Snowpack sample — Loveland Pass, Silver Plume, Colorado, USA (1/12/25, 11:40 AM MST)
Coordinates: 39.66, -105.88
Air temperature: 7 °F
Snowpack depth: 140 cm
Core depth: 10 cm
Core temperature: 41 °F
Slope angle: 11°, slope face: 30°
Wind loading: high
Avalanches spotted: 2
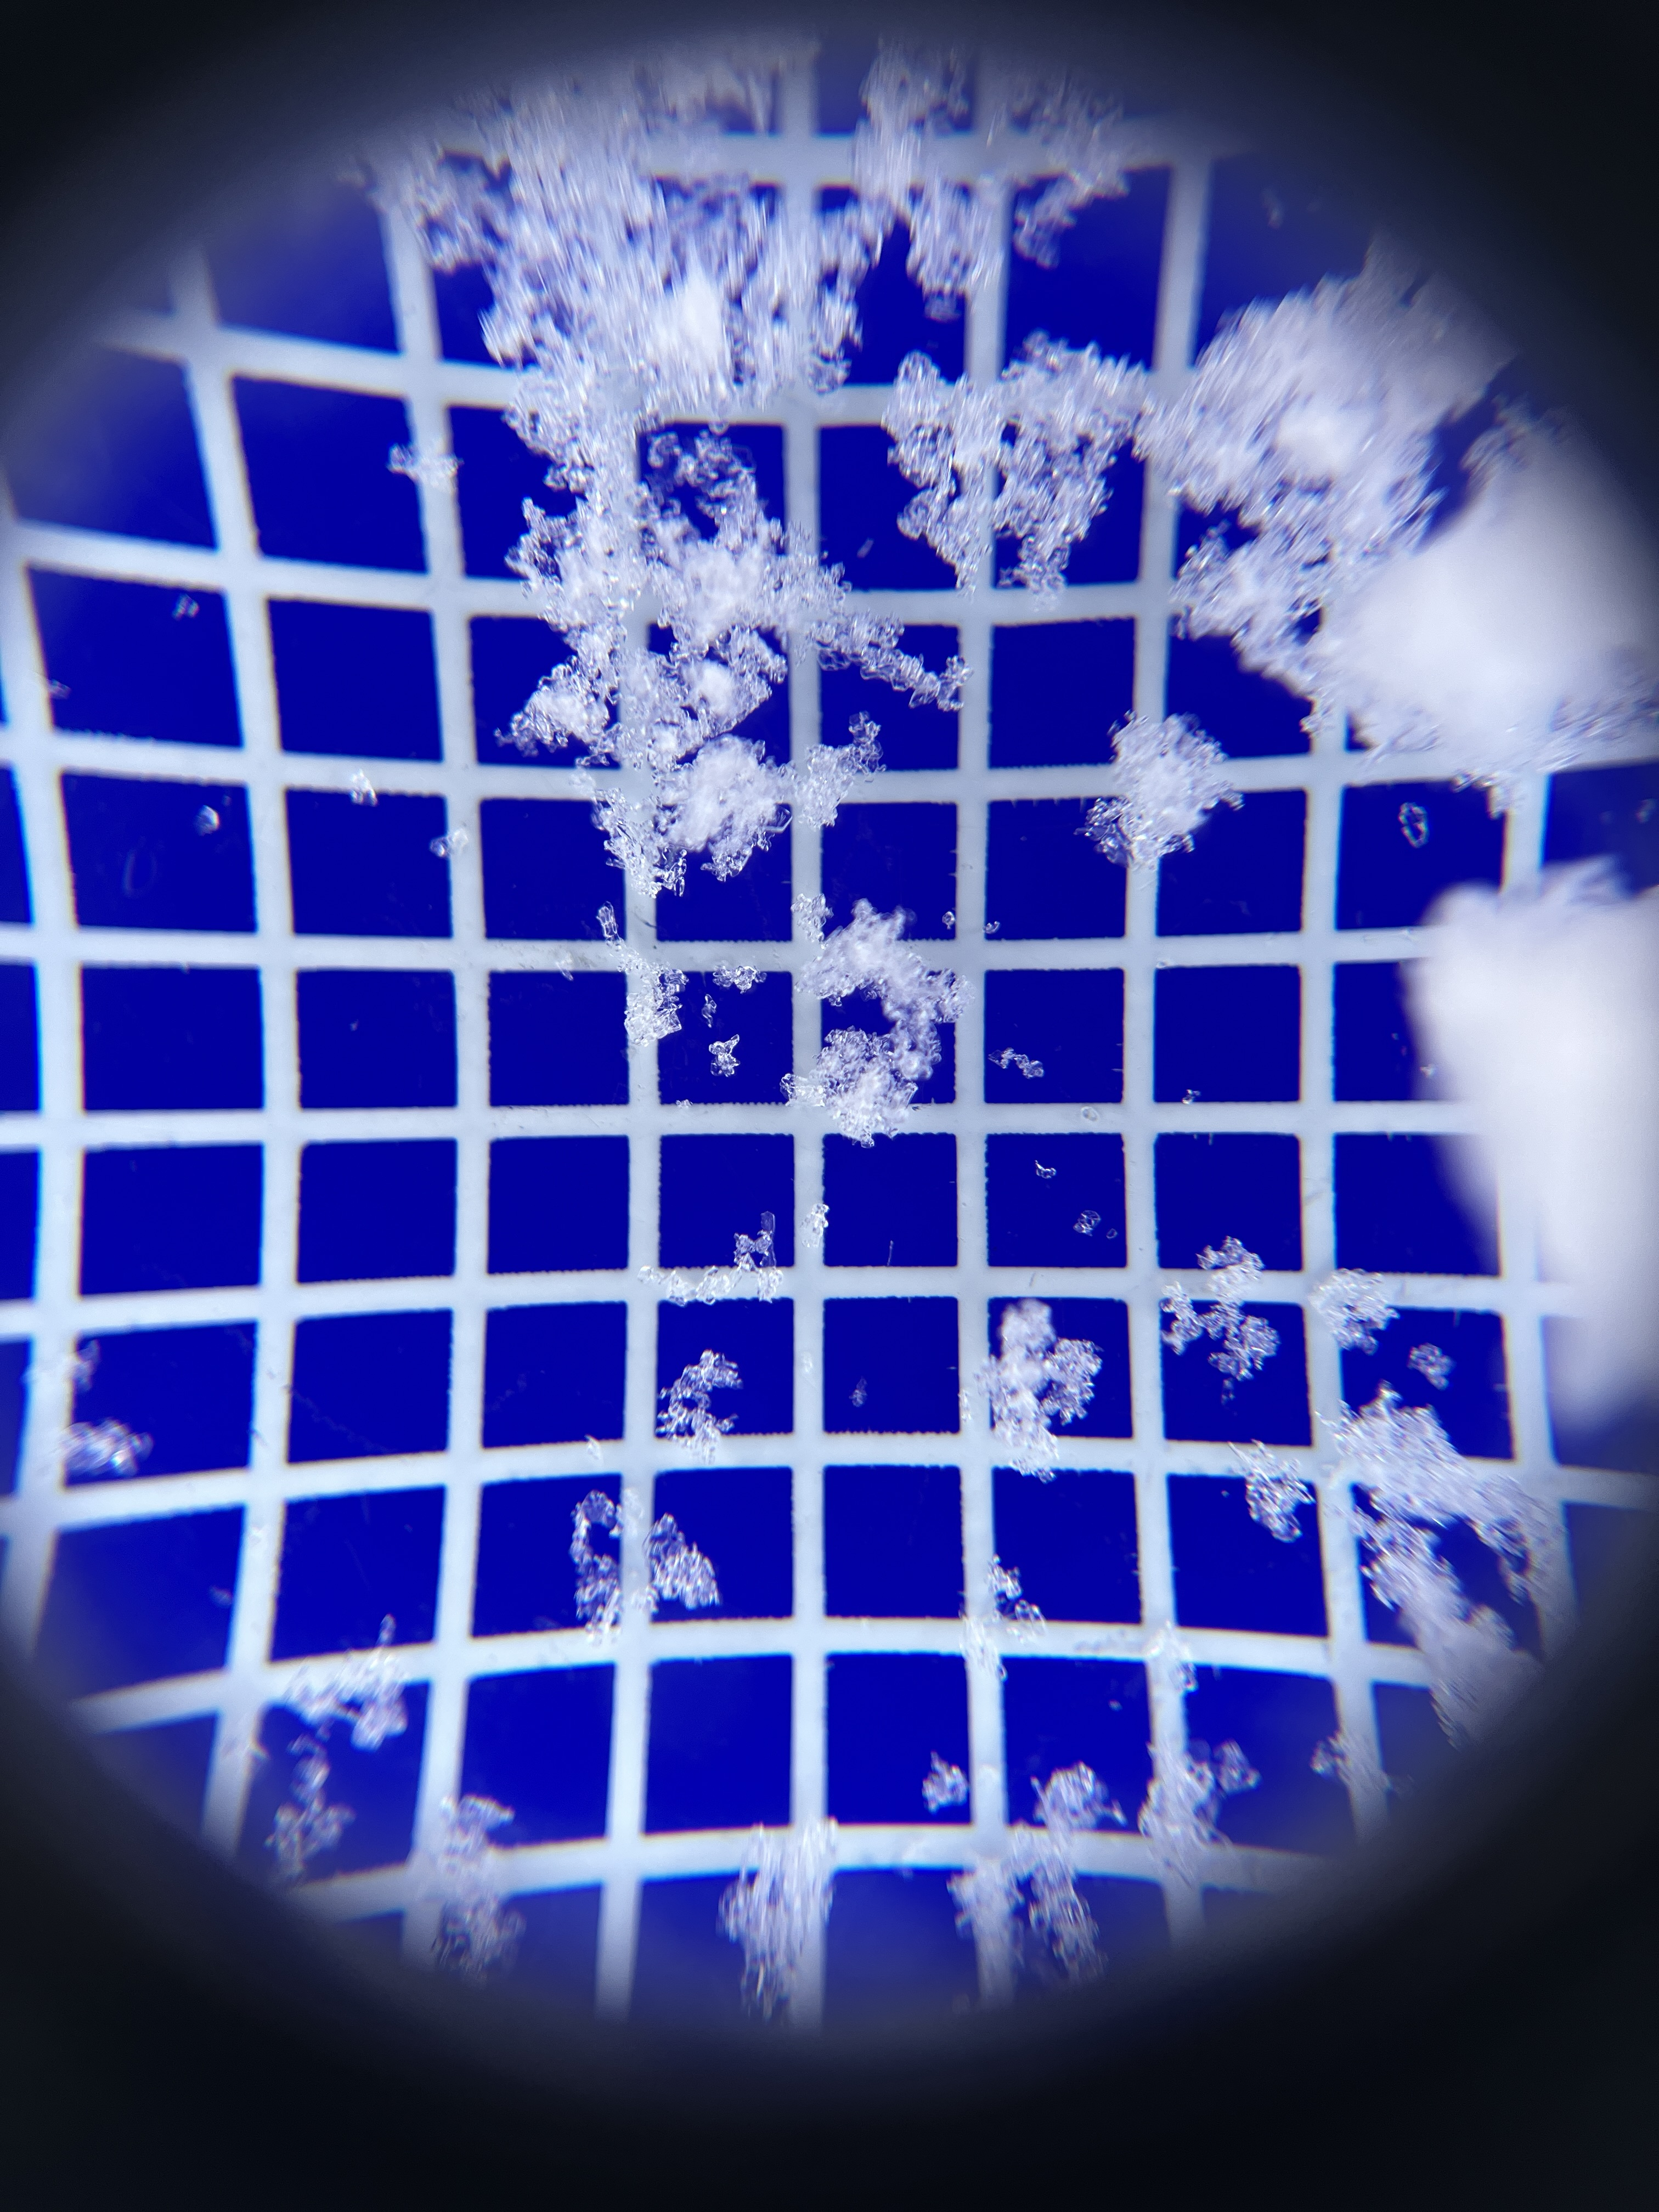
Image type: magnified_profile
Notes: Pilot using slightly modified coring method that took too large segment for snow profile picturing, advised not to use in higher level models. Two avalanche on south face nearby, partially cloudy with light snow in the last 24 hours. Lots of wind loading on eastern features.